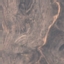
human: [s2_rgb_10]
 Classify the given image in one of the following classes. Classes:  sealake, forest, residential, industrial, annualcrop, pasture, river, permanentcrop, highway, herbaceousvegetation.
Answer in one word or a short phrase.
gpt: HerbaceousVegetation